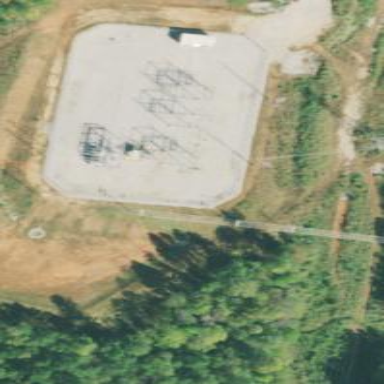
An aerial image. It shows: Distribution power substation secured by fence.